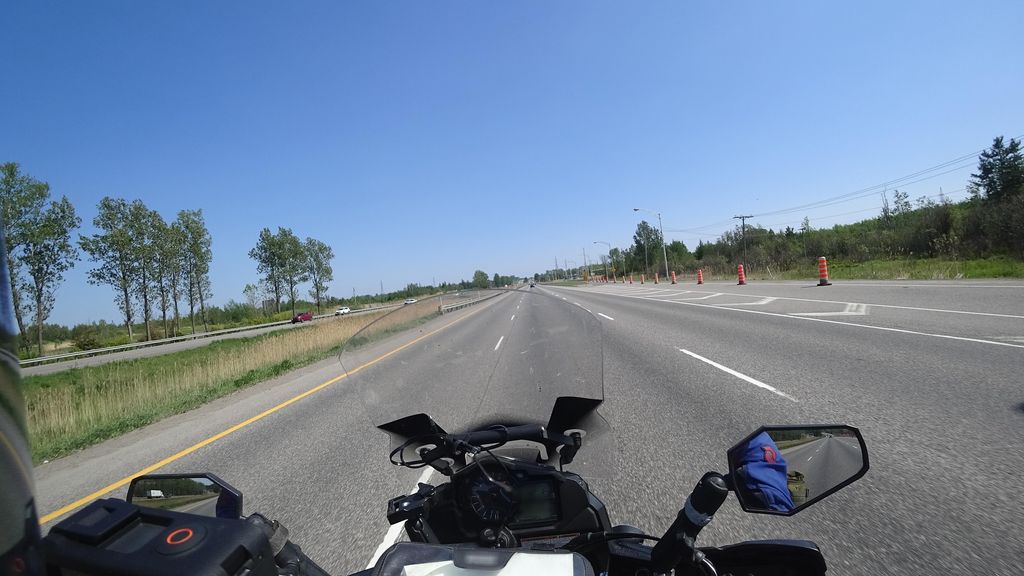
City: quebec_city